Question: I used this code from <URL> to try to call a REST Controller method on a Web API server app from a Compact Framework client:
'''
public static void SendXMLFile3(string uri, string data)
{
WebRequest request = WebRequest.Create (uri);
request.Method = "POST";
string postData = data;
byte[] byteArray = Encoding.UTF8.GetBytes (postData);
request.ContentType = "application/x-www-form-urlencoded";
request.ContentLength = byteArray.Length;
Stream dataStream = request.GetRequestStream ();
dataStream.Write (byteArray, 0, byteArray.Length);
dataStream.Close ();
WebResponse response = request.GetResponse ();
MessageBox.Show(((HttpWebResponse) response).StatusDescription);
dataStream = response.GetResponseStream ();
StreamReader reader = new StreamReader (dataStream);
string responseFromServer = reader.ReadToEnd();
MessageBox.Show(responseFromServer);
reader.Close ();
dataStream.Close ();
response.Close ();
}
'''
...I had earlier tried this code, which I got from the book "Microsoft .NET Compact Framework":
'''
public static void SendXMLFile2(string uri, string data)
{
WebRequest req = WebRequest.Create(uri);
req.Method = "Post";
req.ContentType = "text/plain; charset=utf-8";
byte[] encodedBytes = Encoding.UTF8.GetBytes(data);
req.ContentLength = encodedBytes.Length;
Stream requestStream = req.GetRequestStream();
requestStream.Write(encodedBytes, 0, encodedBytes.Length);
requestStream.Close();
WebResponse result = req.GetResponse();
MessageBox.Show(result.ToString());
}
'''
...but I get "400 - Bad Request" with the new (as well as the old) code.
My initial attempt also does not work, with the same result (400):
'''
public static string SendXMLFile(string xmlFilepath, string uri, int timeout)
{
HttpWebRequest myHttpWebRequest=(HttpWebRequest)WebRequest.Create(uri);
myHttpWebRequest.AllowWriteStreamBuffering=false;
string postData = "<Command><DSD><line_id>1</line_id><invoice_no>david_dsd</invoice_no>. . .</DSD></Command>"; // TODO: if this works, replace it with the real data
myHttpWebRequest.Method="POST";
UTF8Encoding encodedData = new UTF8Encoding();
byte[] byteArray=encodedData.GetBytes(postData);
myHttpWebRequest.ContentType = "application/xml";
myHttpWebRequest.ContentLength=byteArray.Length;
Stream newStream=myHttpWebRequest.GetRequestStream();
newStream.Write(byteArray,0,byteArray.Length);
newStream.Close();
HttpWebResponse myHttpWebResponse=(HttpWebResponse)myHttpWebRequest.GetResponse();
return myHttpWebResponse.StatusDescription;
}
'''
There is much more about the plethora of variations I have tried <URL>, where I have reached my length-of-post limit.
## UPDATE
Note that the Server code doesn't know/care that the file is XML:
'''
[HttpPost]
[Route("api/inventory/sendXML/{userId}/{pwd}/{filename}")]
public async Task SendInventoryXML(String userId, String pwd, String fileName)
{
Task task = Request.Content.ReadAsStreamAsync().ContinueWith(t =>
{
var stream = t.Result;
using (FileStream fileStream = File.Create(String.Format(@"C:\HDP\{0}.xml", fileName), (int)stream.Length))
{
byte[] bytesInStream = new byte[stream.Length];
stream.Read(bytesInStream, 0, (int)bytesInStream.Length);
fileStream.Write(bytesInStream, 0, bytesInStream.Length);
}
});
}
'''
## UPDATE 2
I tried Charles to see if it would pick up the local HTTP traffic, but it is also deaf to such (like Fiddler, without special ministrations, anyway). This is what Charles looks like after getting the "400 - Bad Request" error:

## UPDATE 3
I found this suggestion somewhere to get Fiddler to show local HTTP traffic:
'''
Tools--> Fiddler Options. Choose Connections tab. Check the 'USe PAC Script' option.
'''
...but it didn't work - I still see no HTTP traffic when getting the "400 (Bad Request)" message.
## UPDATE 4
I am now seeing "400 (Bad Request)" in Fiddler 2, too; to get it, I enter any of the following in Postman (don't see this in Fiddler when calling from CE/CF/handheld app):
'''
http://SHANNON2:21608/api/inventory/sendXML/su/su/blablee // Hostname
http://SHANNON2.:21608/api/inventory/sendXML/su/su/blablee // Hostname with Fiddler-fooler appended "."
http://192.168.125.50:21608/api/inventory/sendXML/su/su/blablee // IP Address
'''
(Fiddler does not capture anything if I replace the hostname or IP Address with "localhost")
Note: For these URLs in Postman, I have "Post" (as opposed to GET, etc.) selected, and an XML file attached.
Inspectors.Headers in Fiddler shows:
'''
POST /api/inventory/sendXML/su/su/blablee HTTP/1.1
'''
Although I consider this a minor debugging victory, I still don't see why I'm getting the "400" error.
Fiddler tells me, in the Inspectors.WebView pane:
'''
Bad Request - Invalid Hostname
--------------------------------------------------------------------------------
HTTP Error 400. The request hostname is invalid.
'''
How can that be? When I run it from Postman, I hit the breakpoint in the server - if the hostname is invalid, why is it being reached?
## UPDATE 5
Testing the call from Fiddler Composer and Postman, the only way I can reach the breakpoint in the server code is by using "localhost" - replacing that with the PC's IPAddress (192.168.125.50) or HostName (SHANNON2) does not reach the breakpoint. While "interesting," calling "localhost" from the handheld device is obviously not an option.
## UPDATE 6
Related new question <URL>.
## UPDATE 7
The crux of the biscuit was adding at the command prompt either this:
'''
netsh http add urlacl url=http://shannon2:80/ user=everyone
'''
...or this:
'''
netsh http add urlacl url=http://shannon2:8080/ user=everyone
'''
See Update 5 <URL> for more details
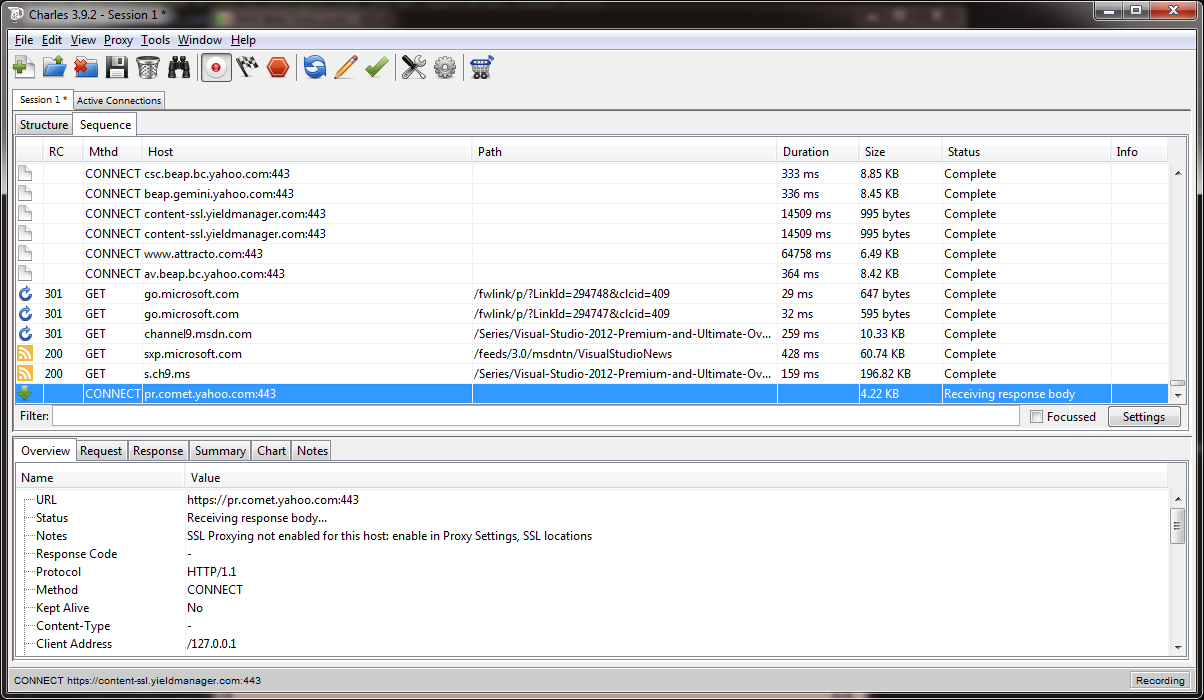
Answer: The crux of the biscuit was adding at the command prompt either this:
'''
netsh http add urlacl url=http://shannon2:80/ user=everyone
'''
...or this:
'''
netsh http add urlacl url=http://shannon2:8080/ user=everyone
'''
See Update 5 <URL> for more details